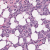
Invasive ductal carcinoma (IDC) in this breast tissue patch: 1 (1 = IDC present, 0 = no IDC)